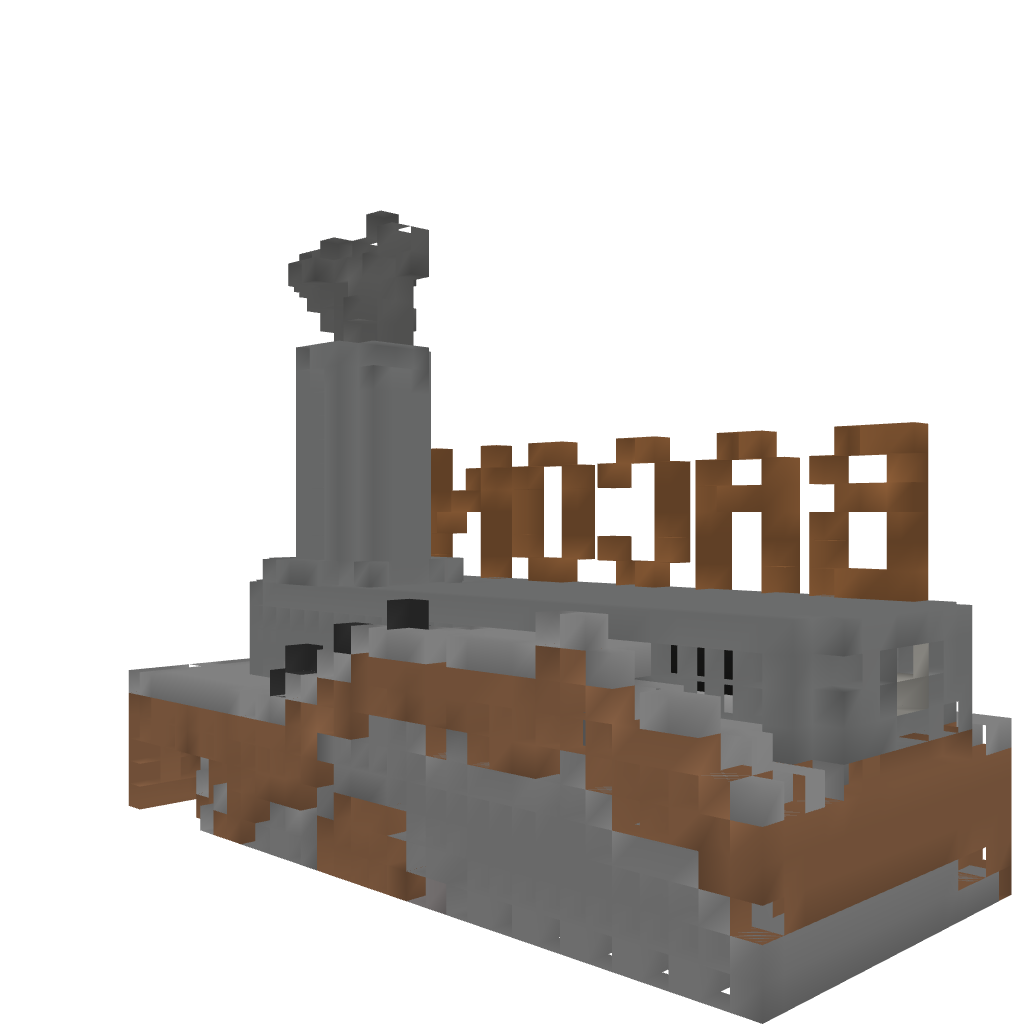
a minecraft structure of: Working Bacon Factory